Question: I am new to ios and am working on creating a table view with custom table view cell. I am running into a very simple problem. I am trying to resize an image visually within a custom table view cell (the table view cell content outlets are linked to a custom class). However, I am unable to resize either the labels or the image. Following screen shot is that of my storyboard view and the image. Any ideas if I am missing something? Thanks!

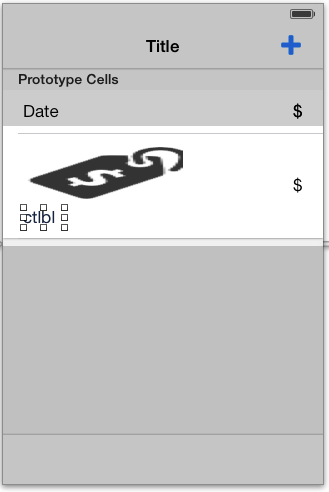
Answer: This may be a bug in my Xcode Version 5.0 (5A11365x. When I switch to Xcode 4.5.2, I am able to resize the labels. I am developing for ios 7.0. I will download the latest Xcode for ios 7 and see if that fixes the issue.
Yes looks like it is an Xcode bug. I just installed latest Xcode Version 5.0 (5A1412) and it allows you to adjust the label and image sizes.